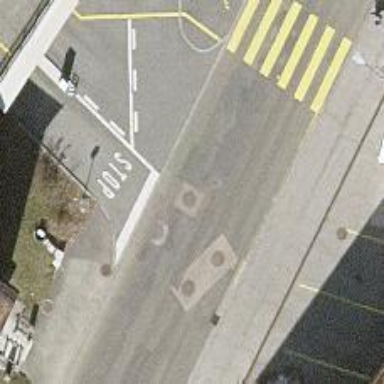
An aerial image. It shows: Stop road.